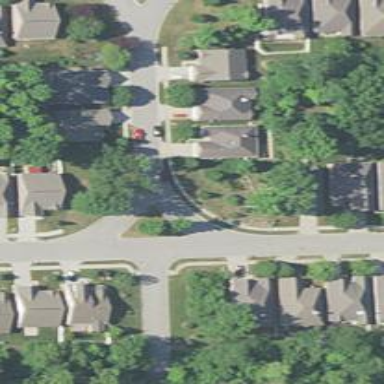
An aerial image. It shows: Residential road.